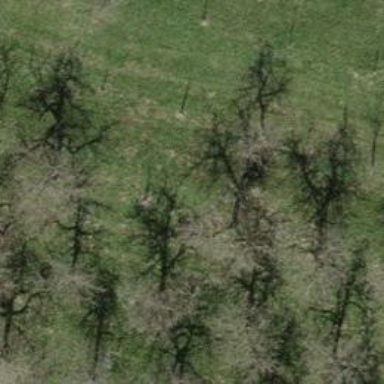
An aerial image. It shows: Single tag "natural: tree."